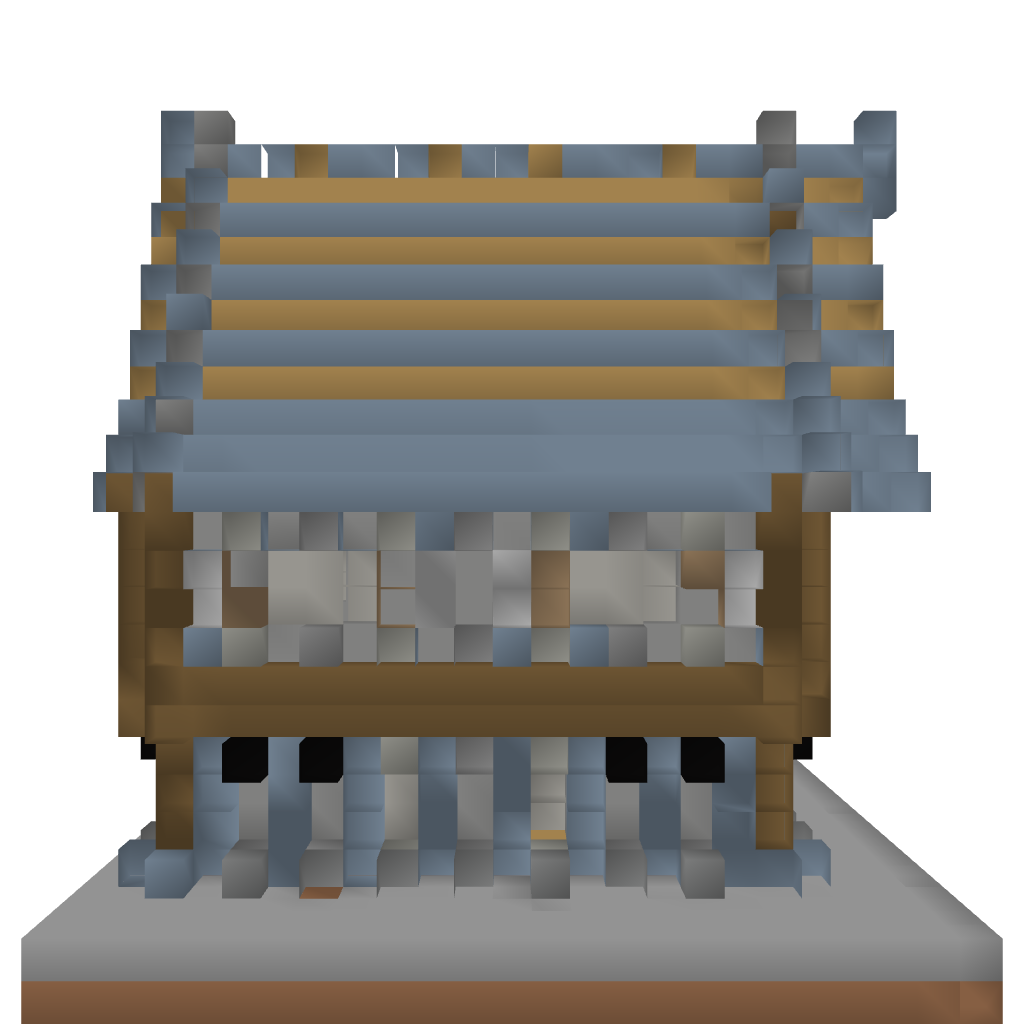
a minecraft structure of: Medium Medieval House